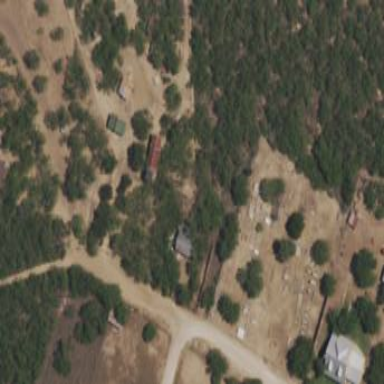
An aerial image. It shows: Cemetery.